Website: apple
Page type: account-selection
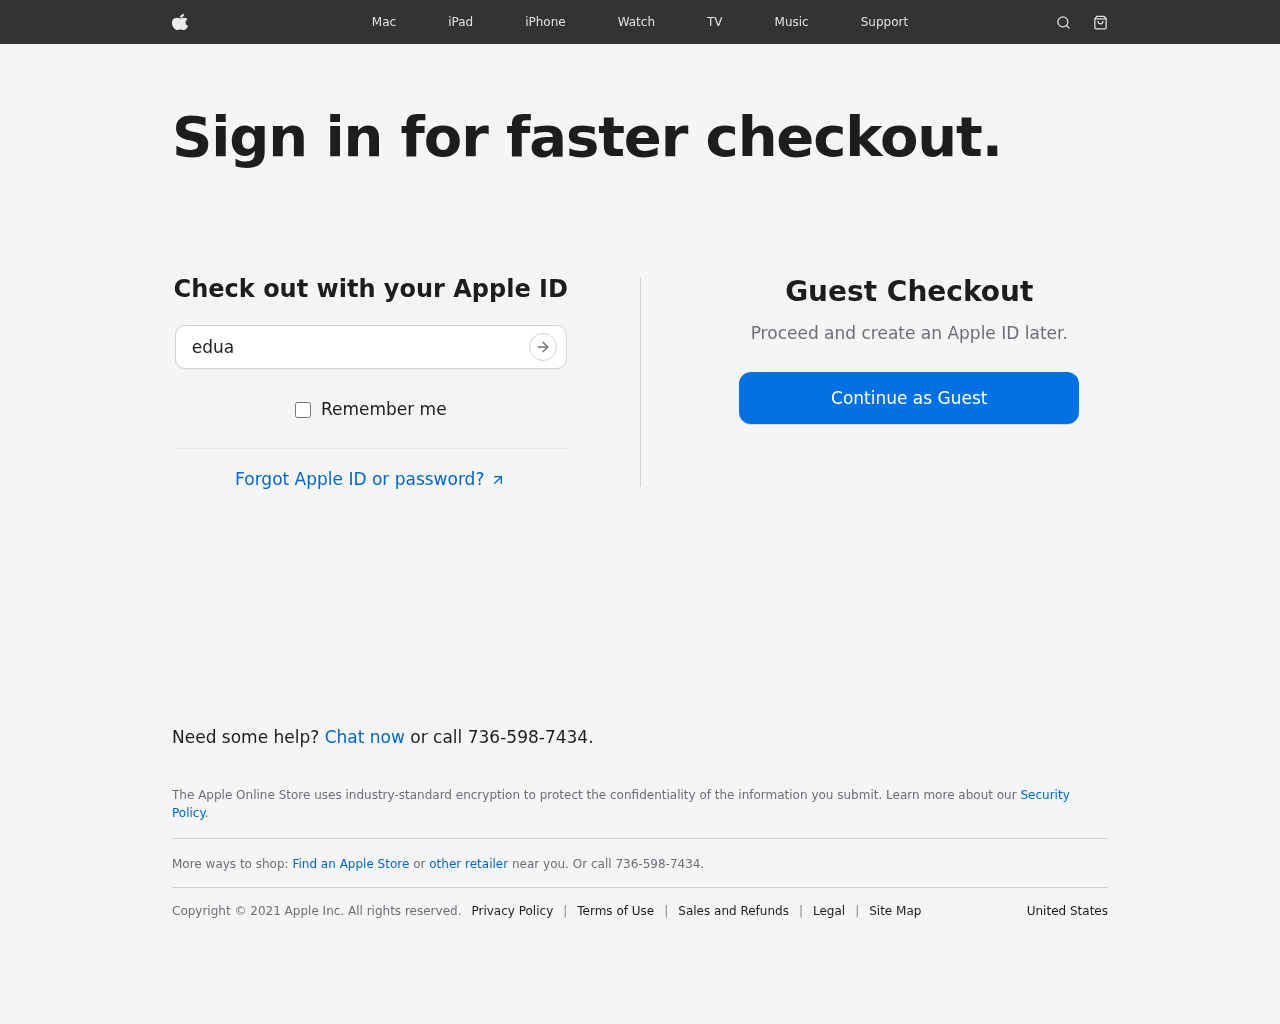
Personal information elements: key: PII_LOGIN_USERNAME
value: eduardorodriguez90